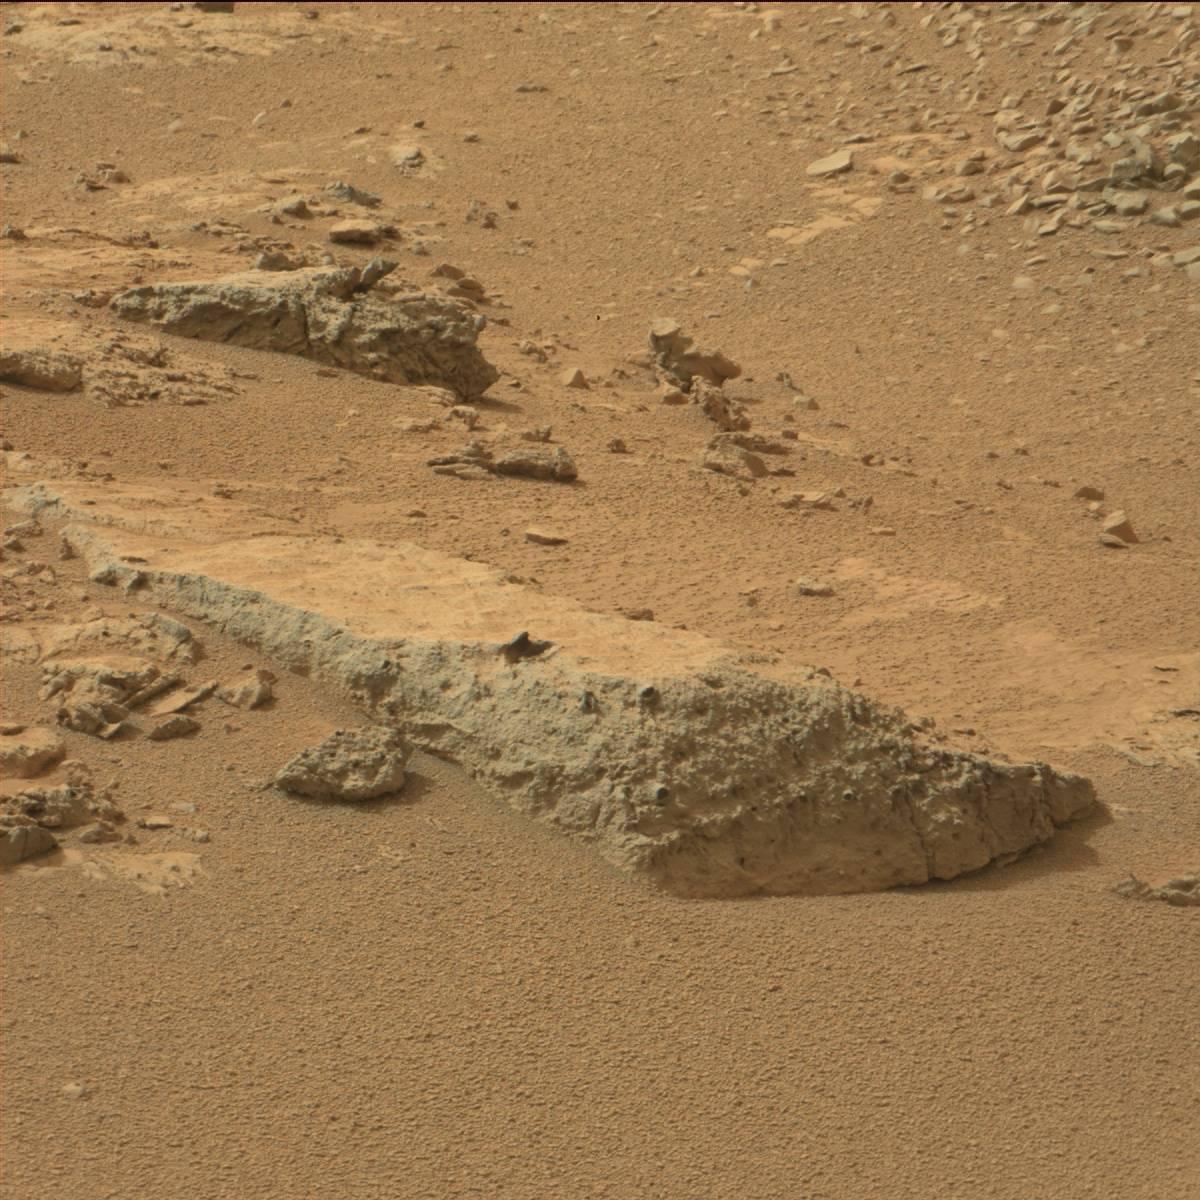
Terrain classes present: Bedrock, Rock, Sand / Soil